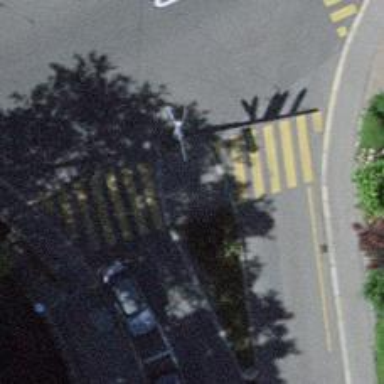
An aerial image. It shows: Footway with asphalt surface leading to traffic island.